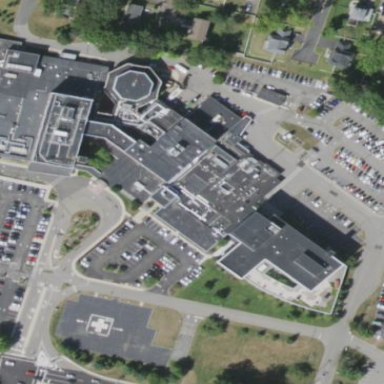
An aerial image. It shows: Hospital.